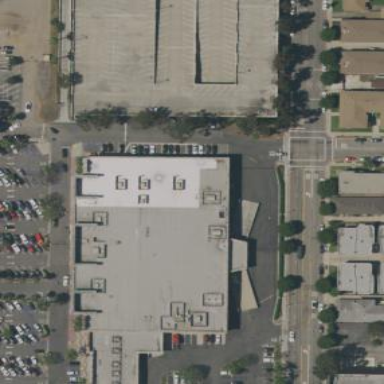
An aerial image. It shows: Retail building.